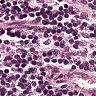
Metastatic tissue present: no